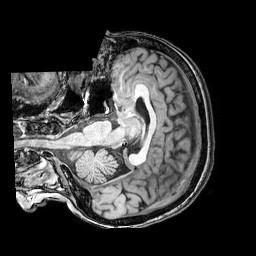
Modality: T1w
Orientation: axial
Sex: female
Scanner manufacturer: philips
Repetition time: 0.00812 s
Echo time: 0.00372 s